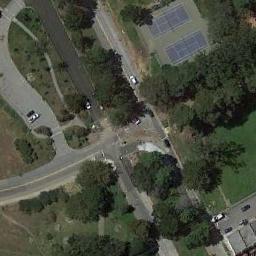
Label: tennis_court